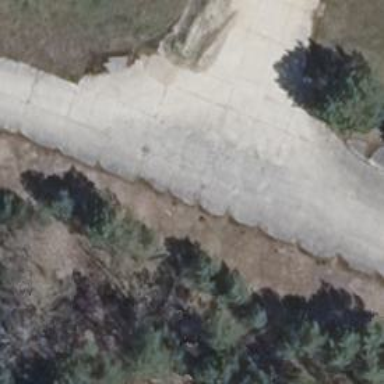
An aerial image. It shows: Concrete service road